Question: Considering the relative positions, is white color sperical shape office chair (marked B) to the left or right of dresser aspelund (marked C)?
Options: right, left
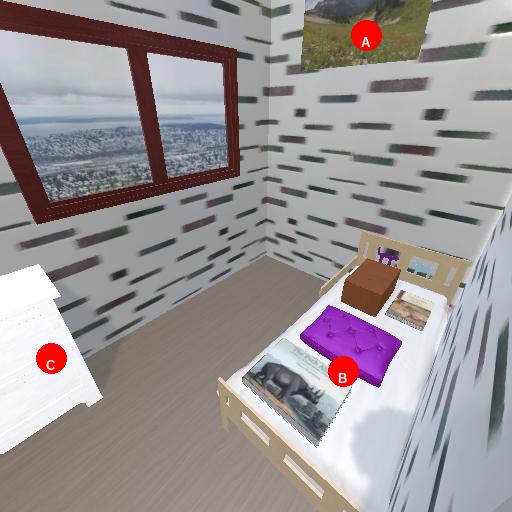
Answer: right